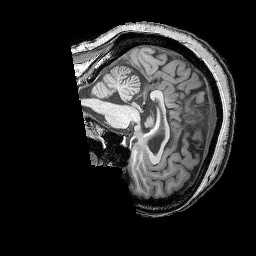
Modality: T1w
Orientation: sagittal
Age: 44
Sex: female
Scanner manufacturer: siemens
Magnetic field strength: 3 T
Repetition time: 2.25 s
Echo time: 0.00415 s